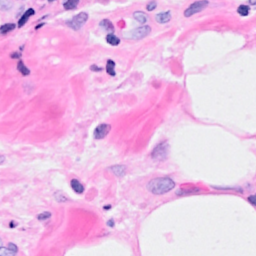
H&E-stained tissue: Breast